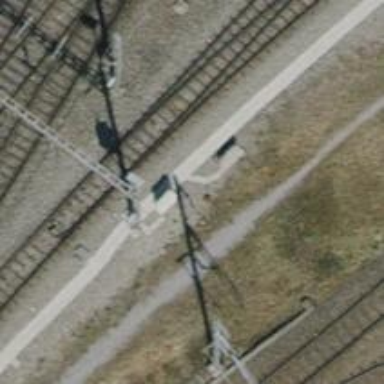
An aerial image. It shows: Railway switch.